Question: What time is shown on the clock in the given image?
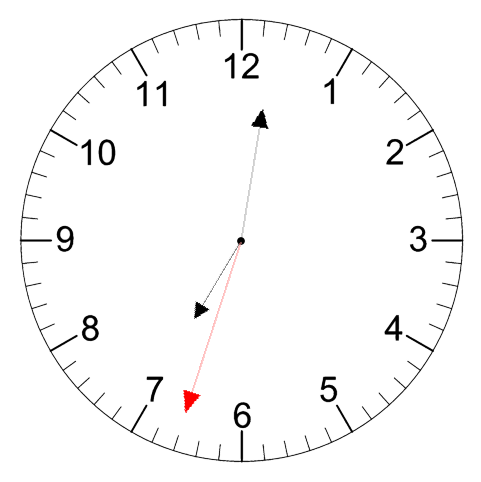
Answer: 07:01:33